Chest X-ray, PA view. Patient: 35 years old, sex M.
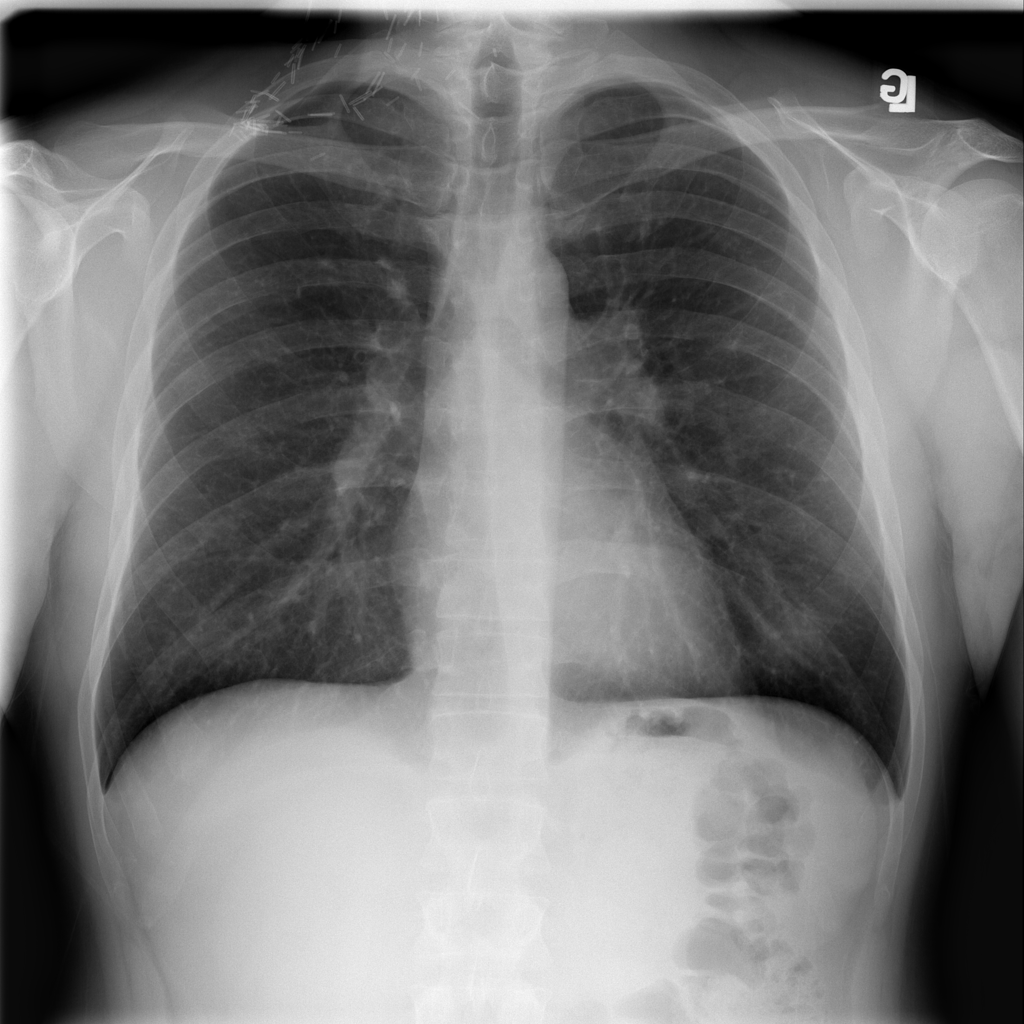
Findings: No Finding